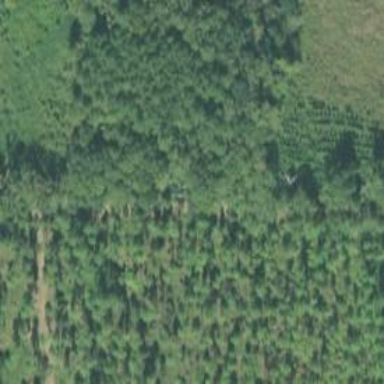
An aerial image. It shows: Woodland with needle-leaved trees.